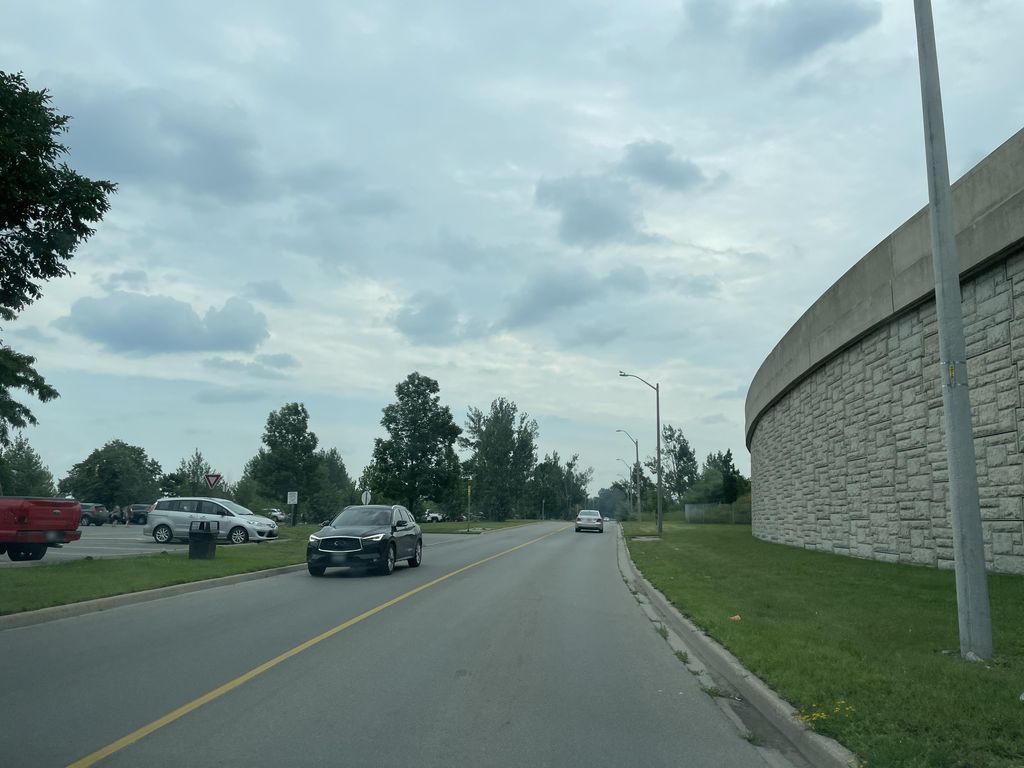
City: hamilton